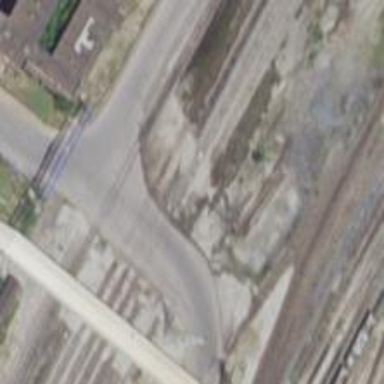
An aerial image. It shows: Railway level crossing.